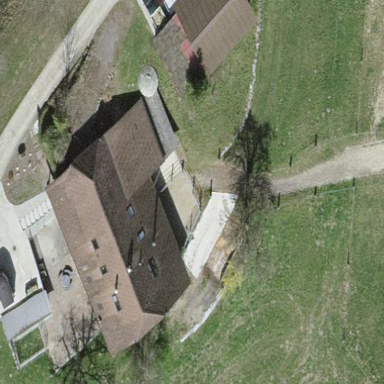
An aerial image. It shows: Farm building.